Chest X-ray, PA view. Patient: 28 years old, sex M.
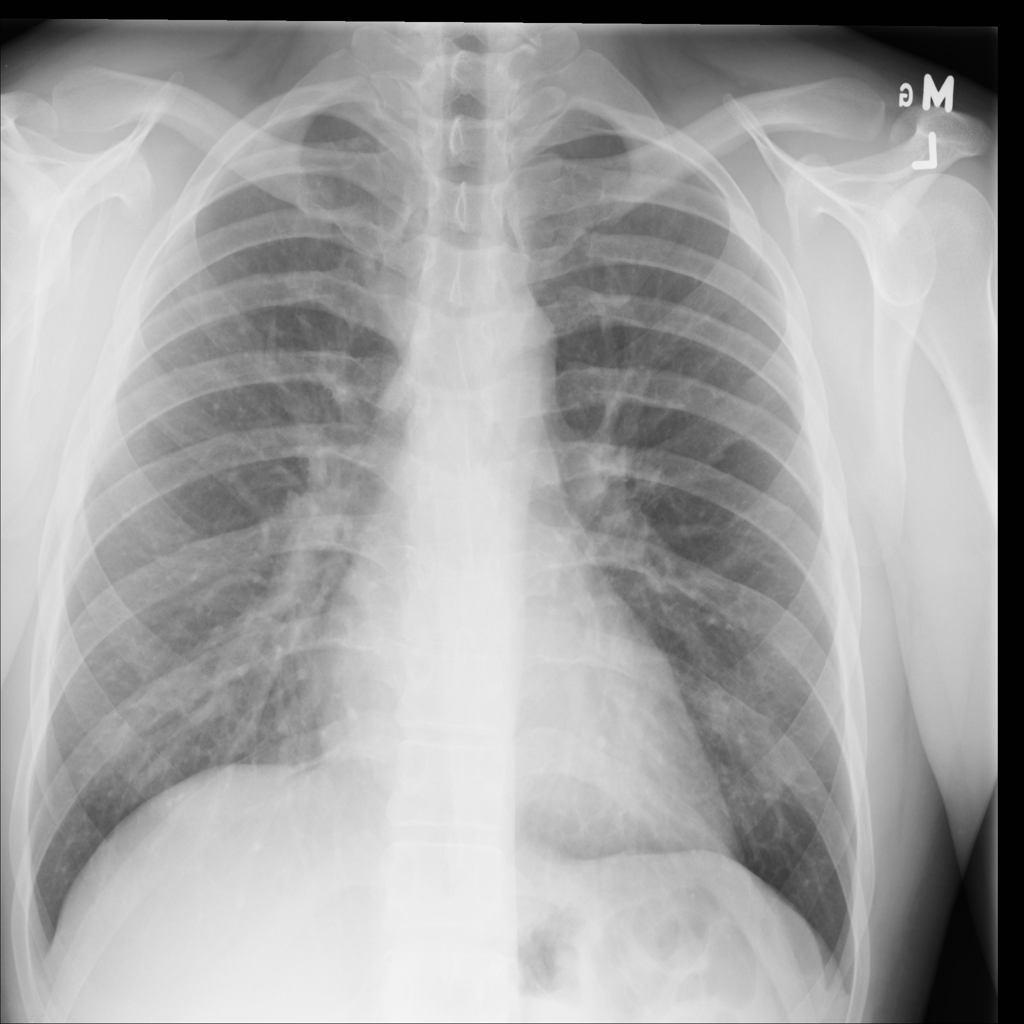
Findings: No Finding